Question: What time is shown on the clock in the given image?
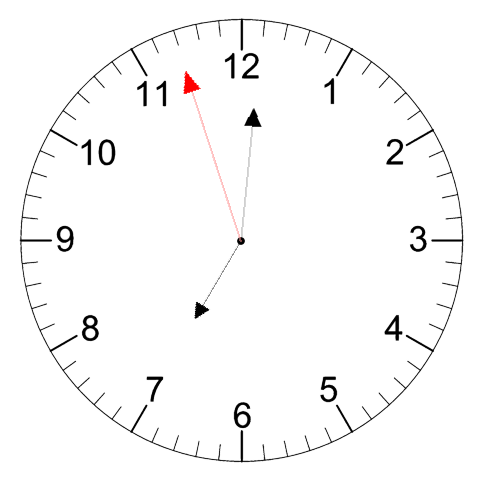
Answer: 07:00:57